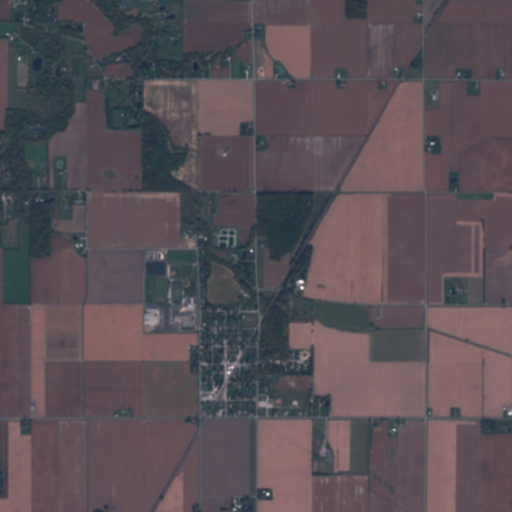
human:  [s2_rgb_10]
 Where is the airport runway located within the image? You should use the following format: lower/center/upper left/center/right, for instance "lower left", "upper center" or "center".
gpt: The airport runway is located in the upper right of the image.
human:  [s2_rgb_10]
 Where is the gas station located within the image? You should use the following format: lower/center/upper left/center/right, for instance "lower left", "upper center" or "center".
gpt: The gas station is located in the lower center of the image.
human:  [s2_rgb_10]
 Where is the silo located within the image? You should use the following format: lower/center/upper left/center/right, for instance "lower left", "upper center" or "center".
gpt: The silo is located in the lower center of the image.
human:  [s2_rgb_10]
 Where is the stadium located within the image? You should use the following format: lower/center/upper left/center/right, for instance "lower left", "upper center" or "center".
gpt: The stadium is located in the center left of the image.
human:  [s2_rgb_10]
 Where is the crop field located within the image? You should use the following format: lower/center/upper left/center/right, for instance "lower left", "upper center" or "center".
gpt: There is no crop field in the image.